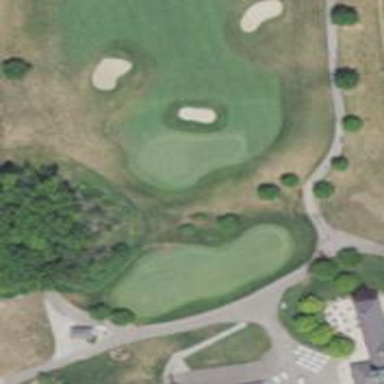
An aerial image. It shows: Golf hole.